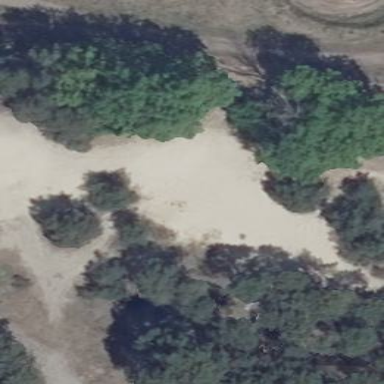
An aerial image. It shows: Natural area covered with sand.